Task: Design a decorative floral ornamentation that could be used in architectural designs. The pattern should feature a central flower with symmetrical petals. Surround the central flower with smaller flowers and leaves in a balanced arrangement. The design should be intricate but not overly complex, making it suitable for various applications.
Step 976:
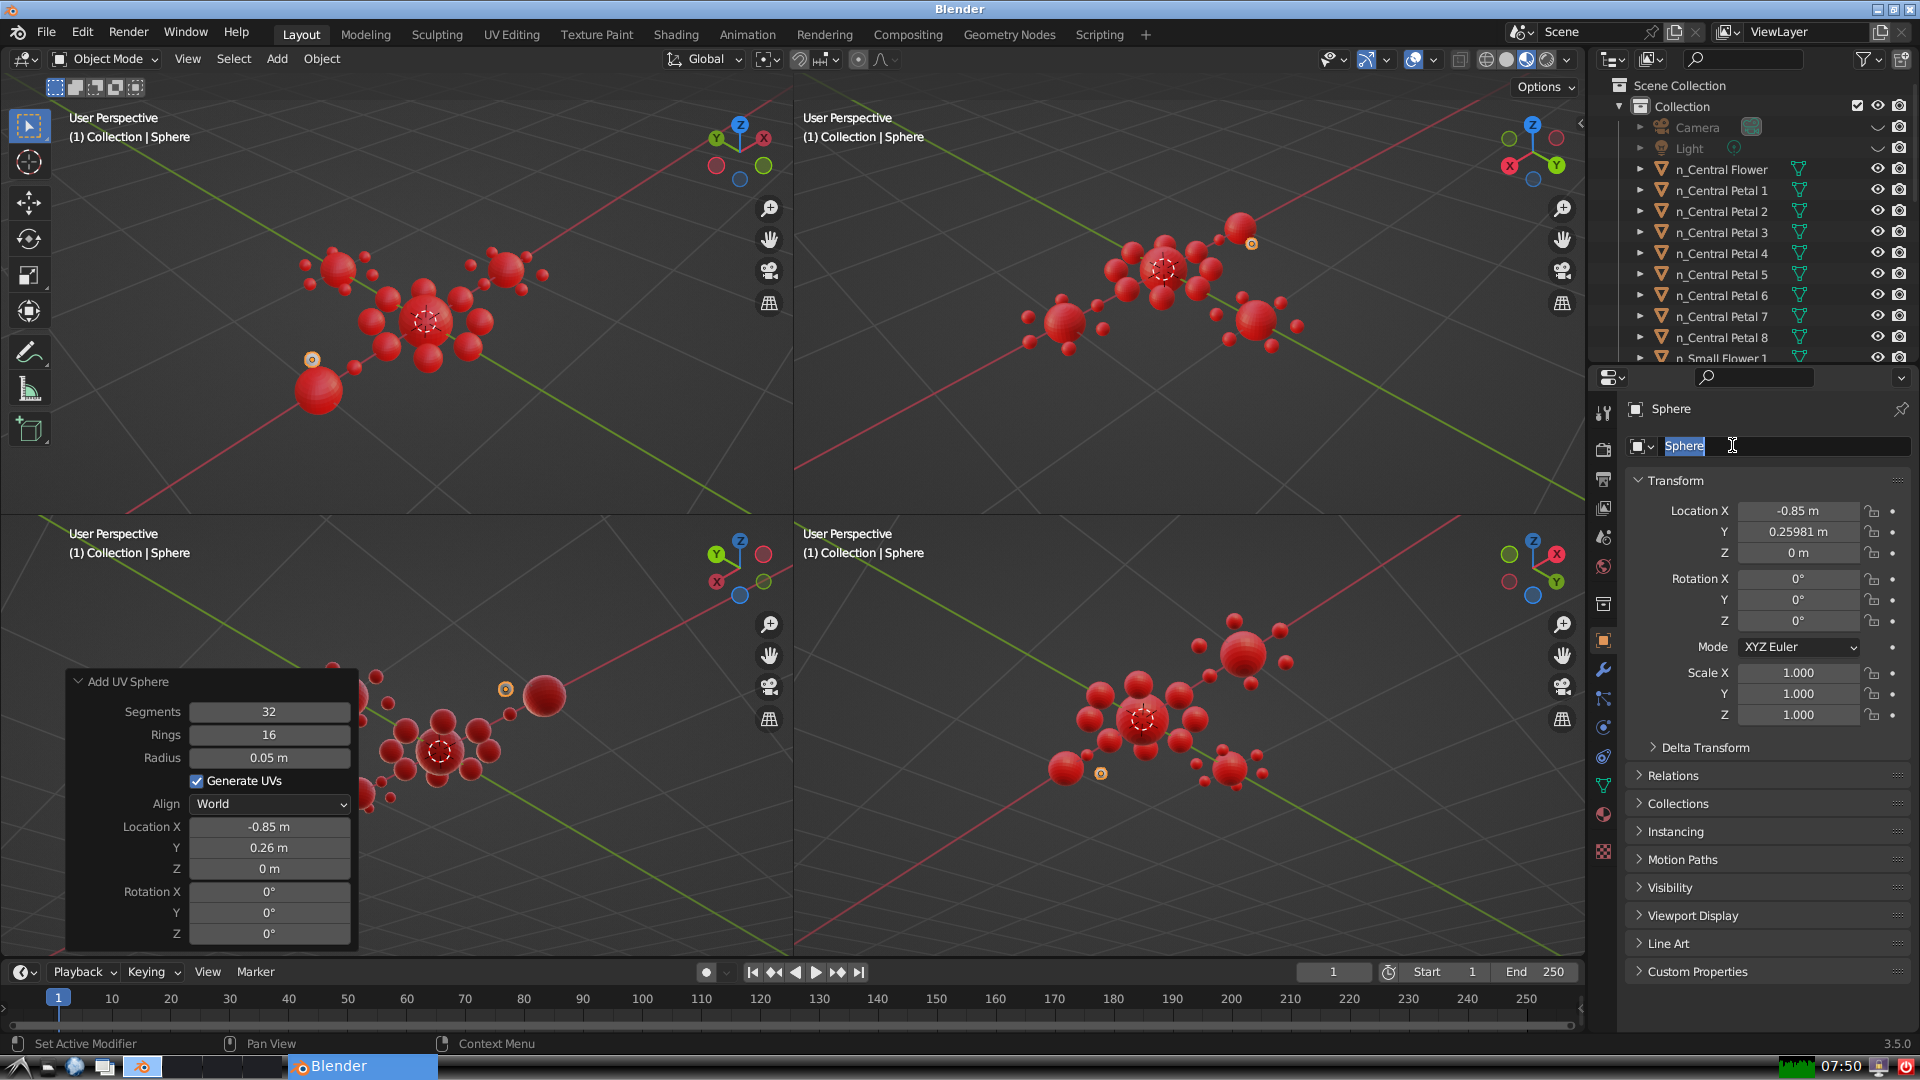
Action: input_text: n_Small Petal 3-2